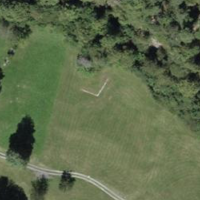
EUNIS habitat code: 55
Species observed at this site:
Cyanistes caeruleus
Turdus philomelos
Fringilla coelebs
Passer domesticus
Carduelis carduelis
Turdus merula
Poecile palustris
Parus major
Erithacus rubecula
Turdus pilaris
Sitta europaea
Garrulus glandarius
Pyrrhocorax graculus
Falco tinnunculus
Primula vulgaris